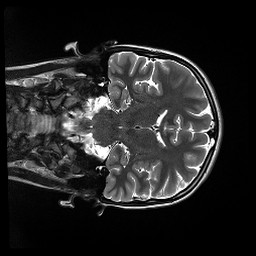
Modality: T2w
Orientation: coronal
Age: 18
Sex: female